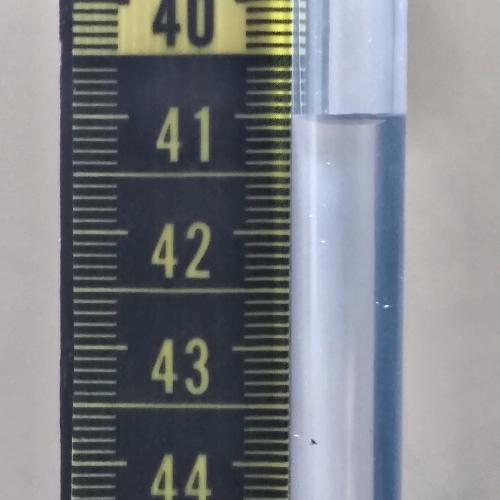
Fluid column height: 41.0 cm